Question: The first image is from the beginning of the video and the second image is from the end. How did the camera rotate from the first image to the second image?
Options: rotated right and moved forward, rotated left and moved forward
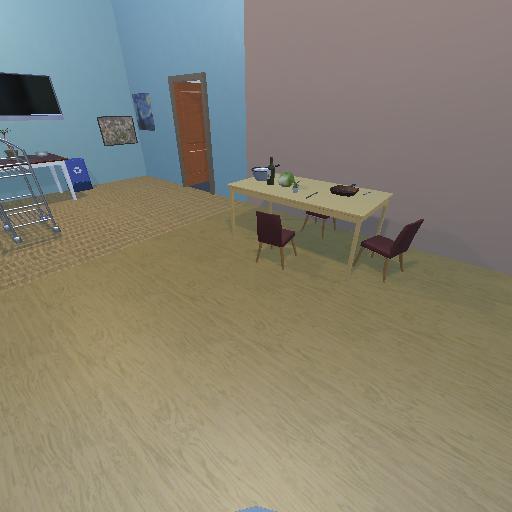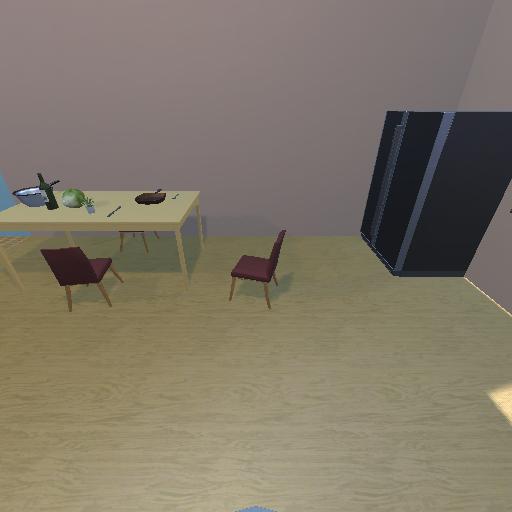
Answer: rotated right and moved forward